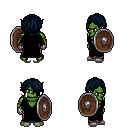
a pixel art fantasy rpg character, male body template, orc, green skin, black robe, robe skirt, raven bangs hairstyle, metal gloves, white slippers, shield, four views (front, back, left, right), 2x2 character sprite sheet, small pixel art, hard edges, no anti-aliasing